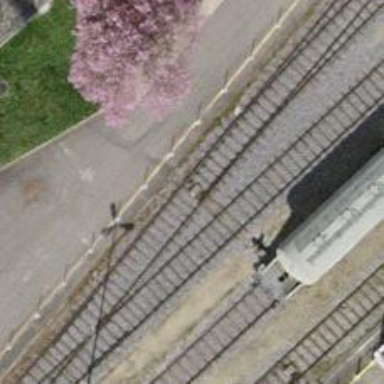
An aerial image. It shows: Single-track railway spur.